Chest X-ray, PA view. Patient: 51 years old, sex M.
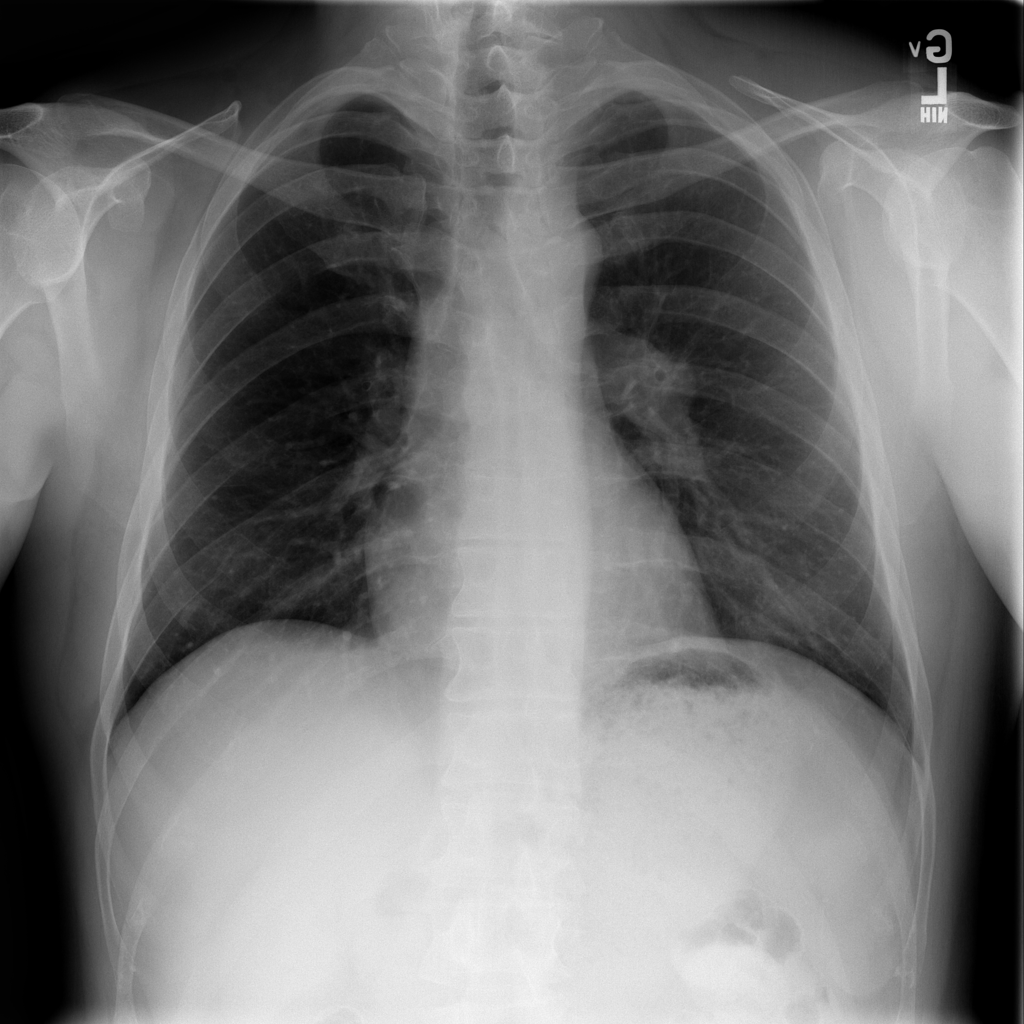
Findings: No Finding